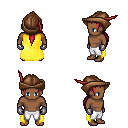
a pixel art fantasy rpg character, male body template, human, dark skin, yellow cape, white pants, ruby red ponytail hairstyle, leather cap, metal gloves, four views (front, back, left, right), 2x2 character sprite sheet, small pixel art, hard edges, no anti-aliasing